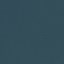
Land use / land cover class: SeaLake